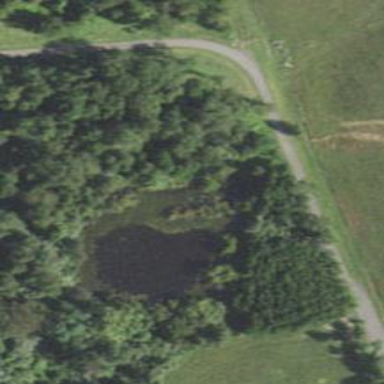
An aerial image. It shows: Pond surrounded by natural water.